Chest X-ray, AP view. Patient: 19 years old, sex M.
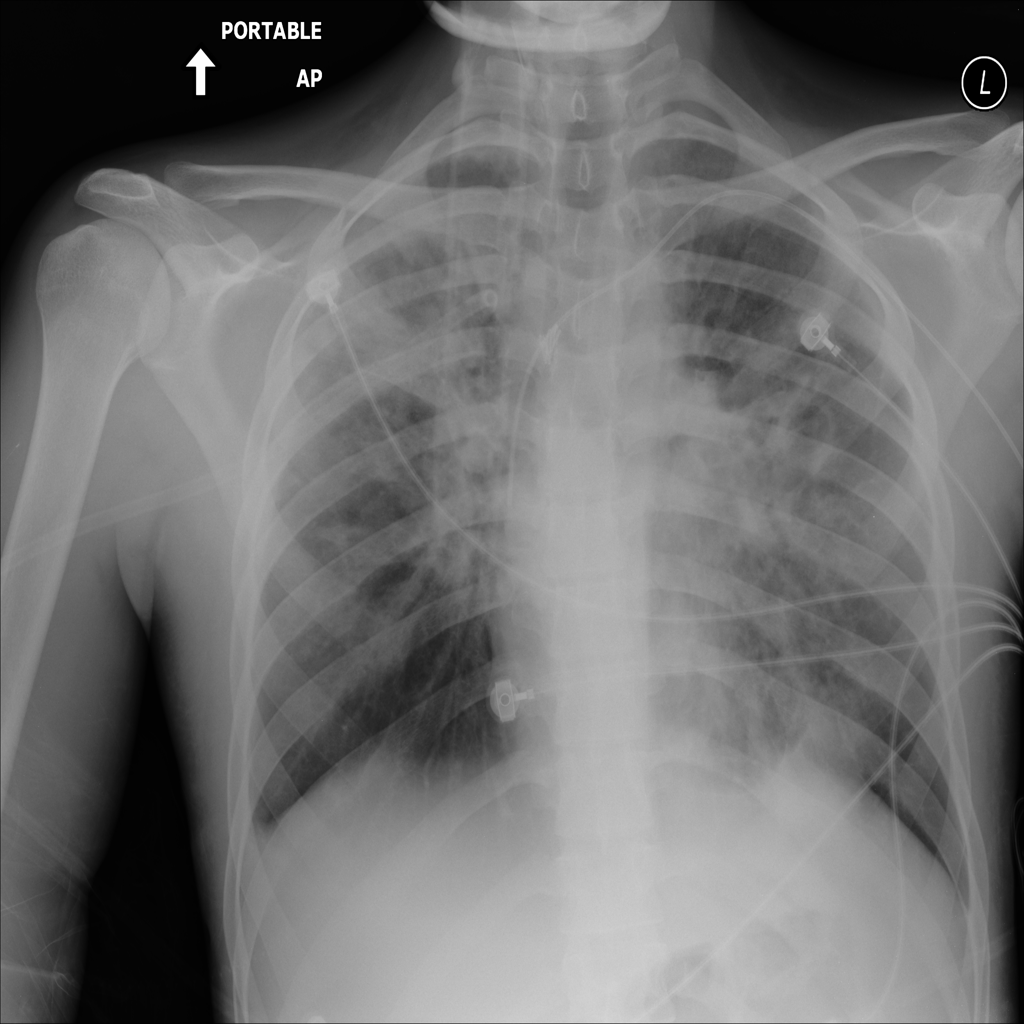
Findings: Infiltration, Nodule